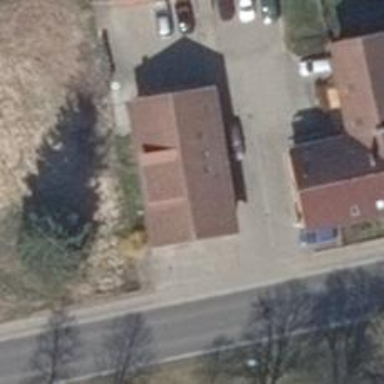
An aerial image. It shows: Bank.